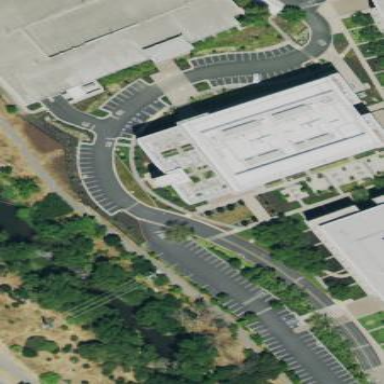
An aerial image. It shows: Government office building.